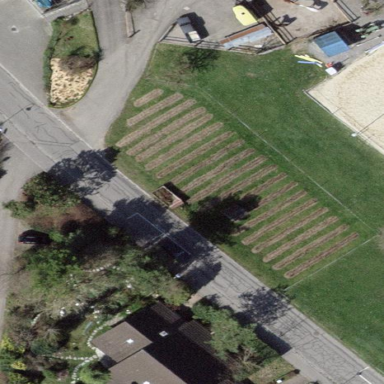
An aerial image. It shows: Plant nursery area.